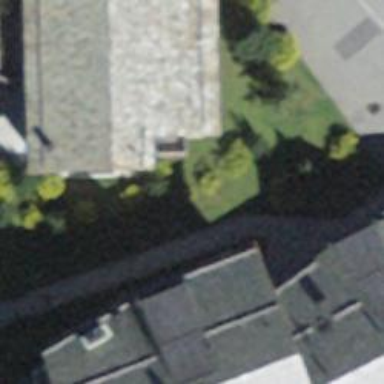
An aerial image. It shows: Part of building is shown in the image.